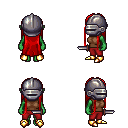
a pixel art fantasy rpg character, female body template, orc, green skin, brown sleeveless shirt, red pants, red extra-long hairstyle, metal helm, gold boots, dagger, four views (front, back, left, right), 2x2 character sprite sheet, small pixel art, hard edges, no anti-aliasing